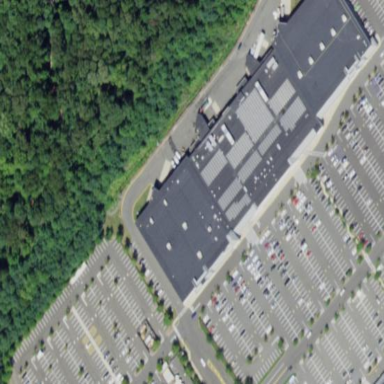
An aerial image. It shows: Retail building.